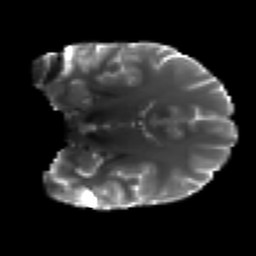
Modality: T2w
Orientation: coronal
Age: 29
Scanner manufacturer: siemens
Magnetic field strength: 3 T
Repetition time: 4.52 s
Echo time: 0.084 s